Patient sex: M
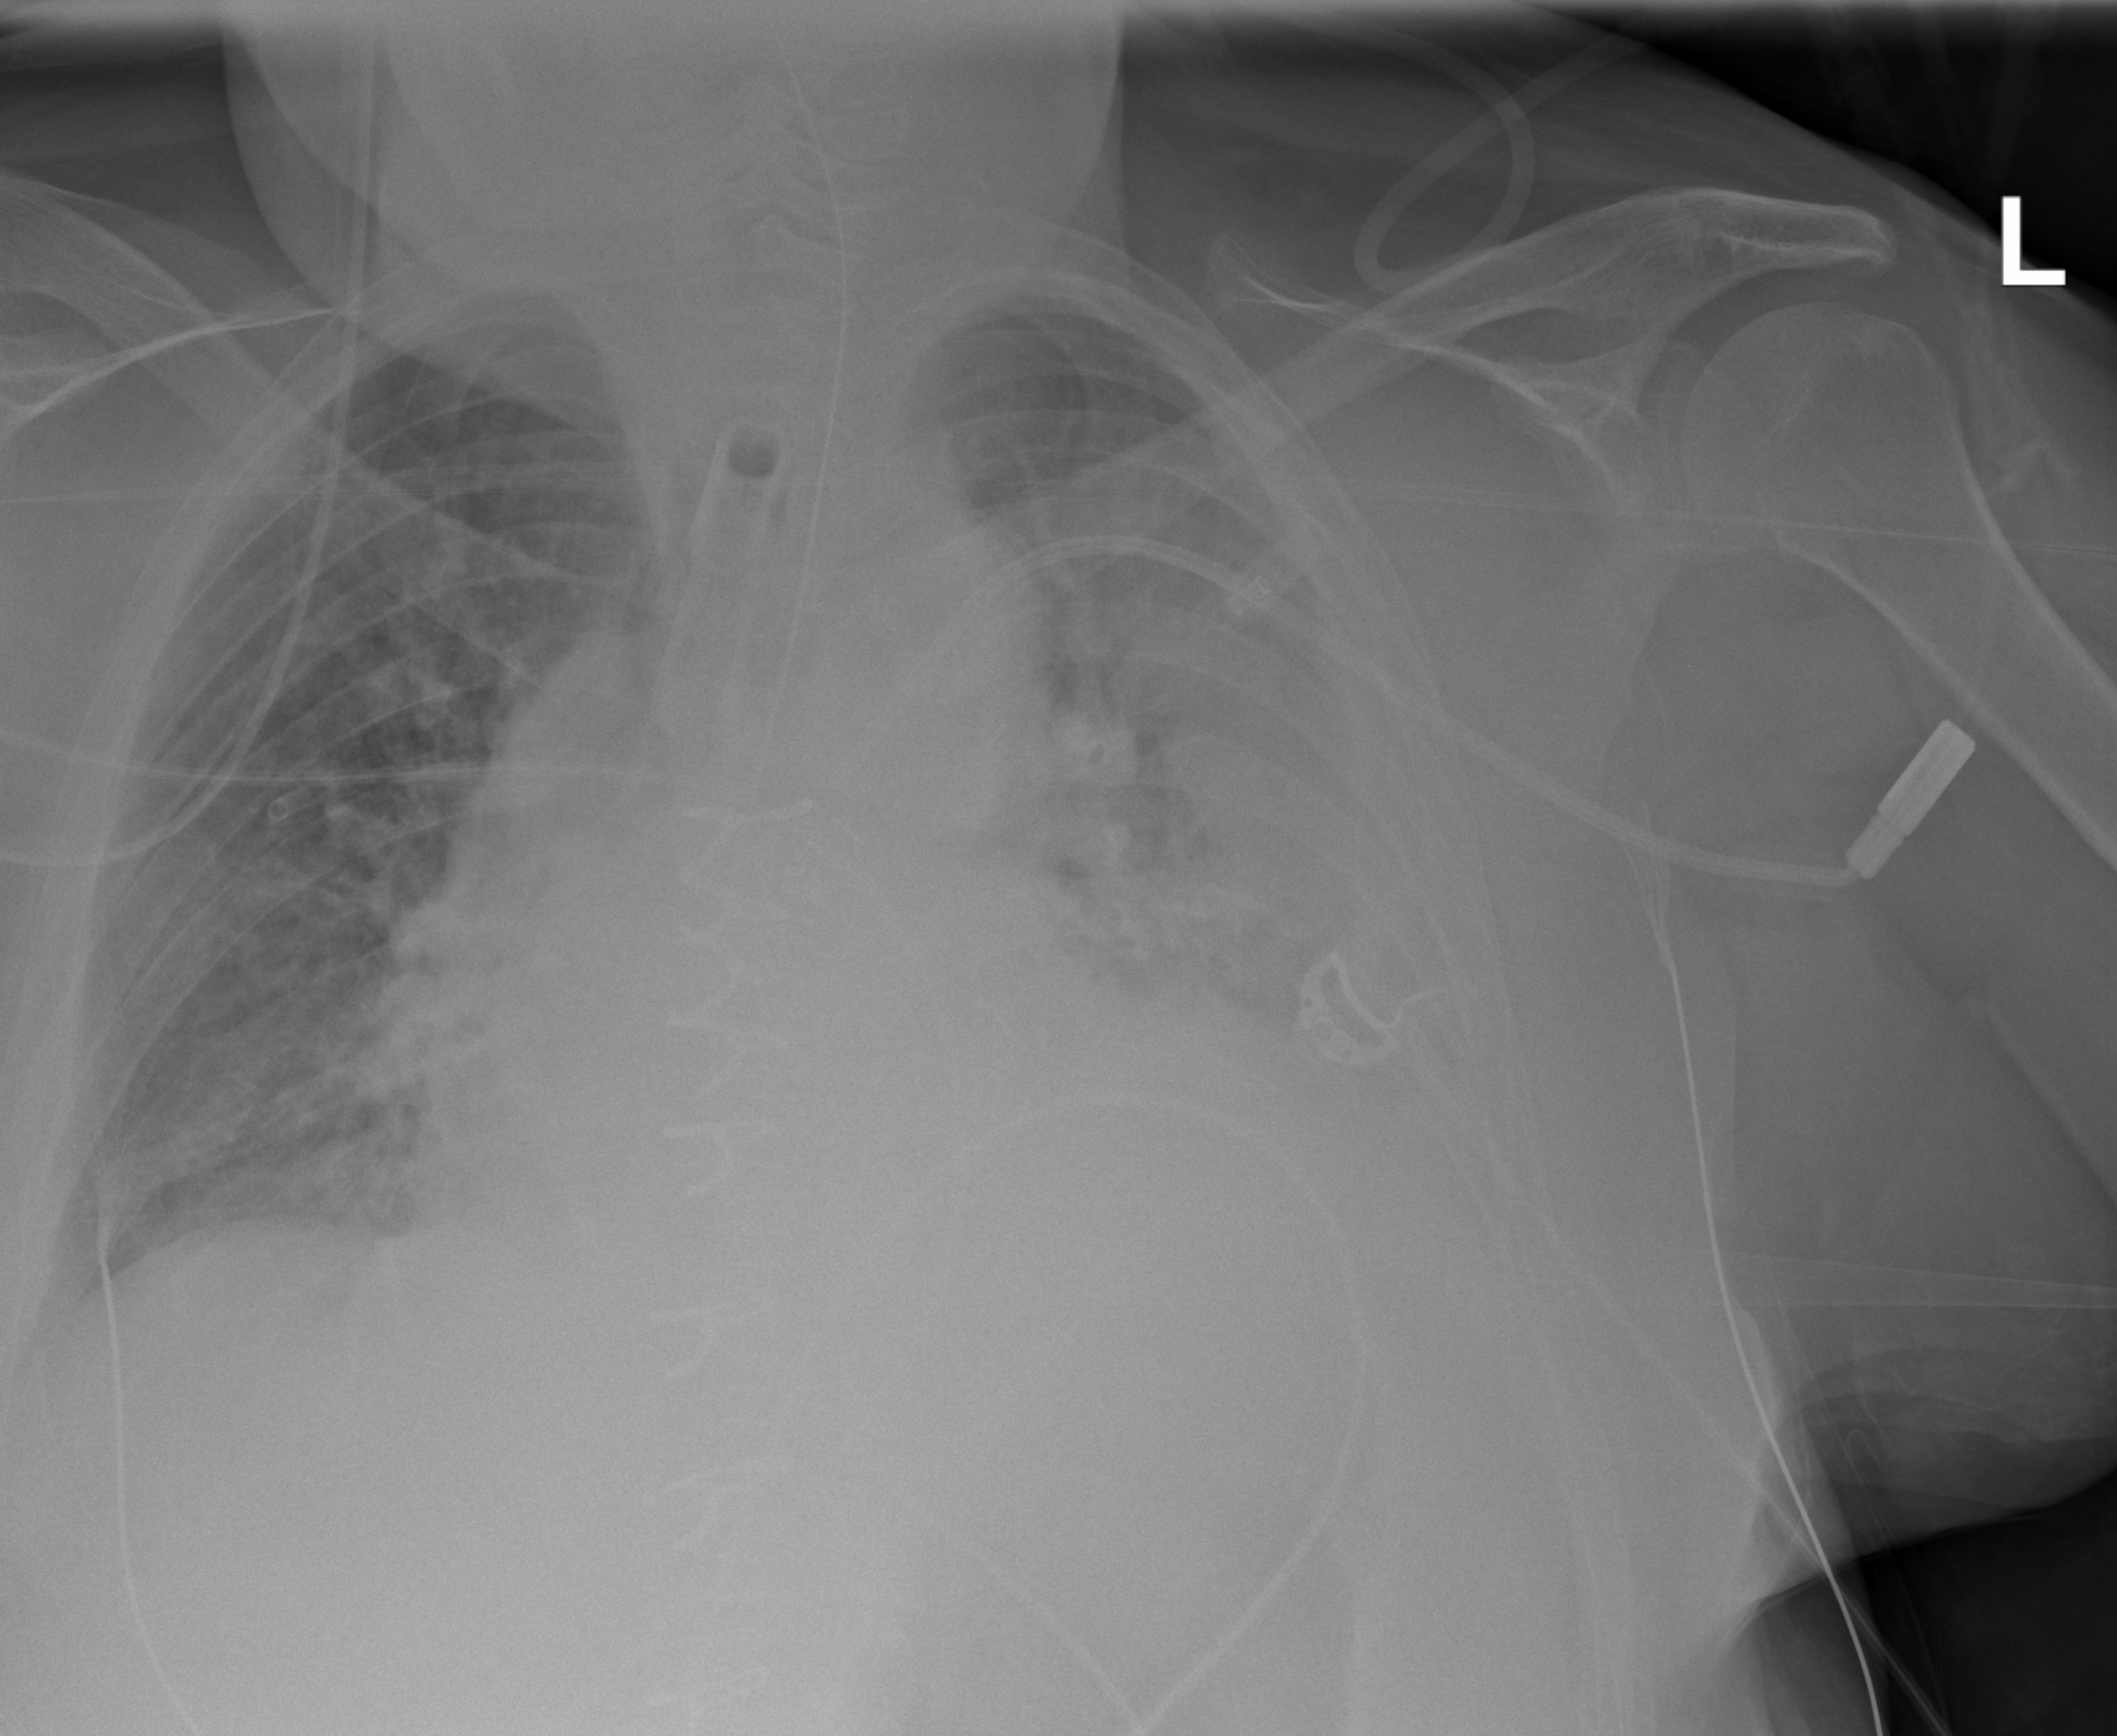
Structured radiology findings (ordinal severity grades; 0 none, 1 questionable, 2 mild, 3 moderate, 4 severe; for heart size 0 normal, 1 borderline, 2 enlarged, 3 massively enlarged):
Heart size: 2
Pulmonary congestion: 2
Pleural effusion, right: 1
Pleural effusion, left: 3
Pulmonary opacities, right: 0
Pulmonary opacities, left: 0
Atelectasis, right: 2
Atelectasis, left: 3